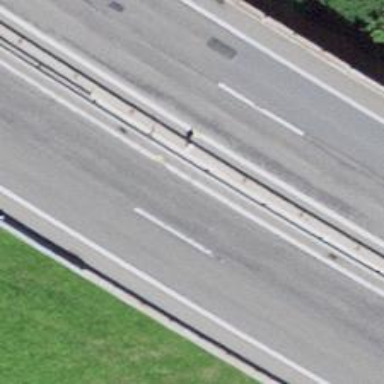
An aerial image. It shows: Viaduct bridge on motorway.